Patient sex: M
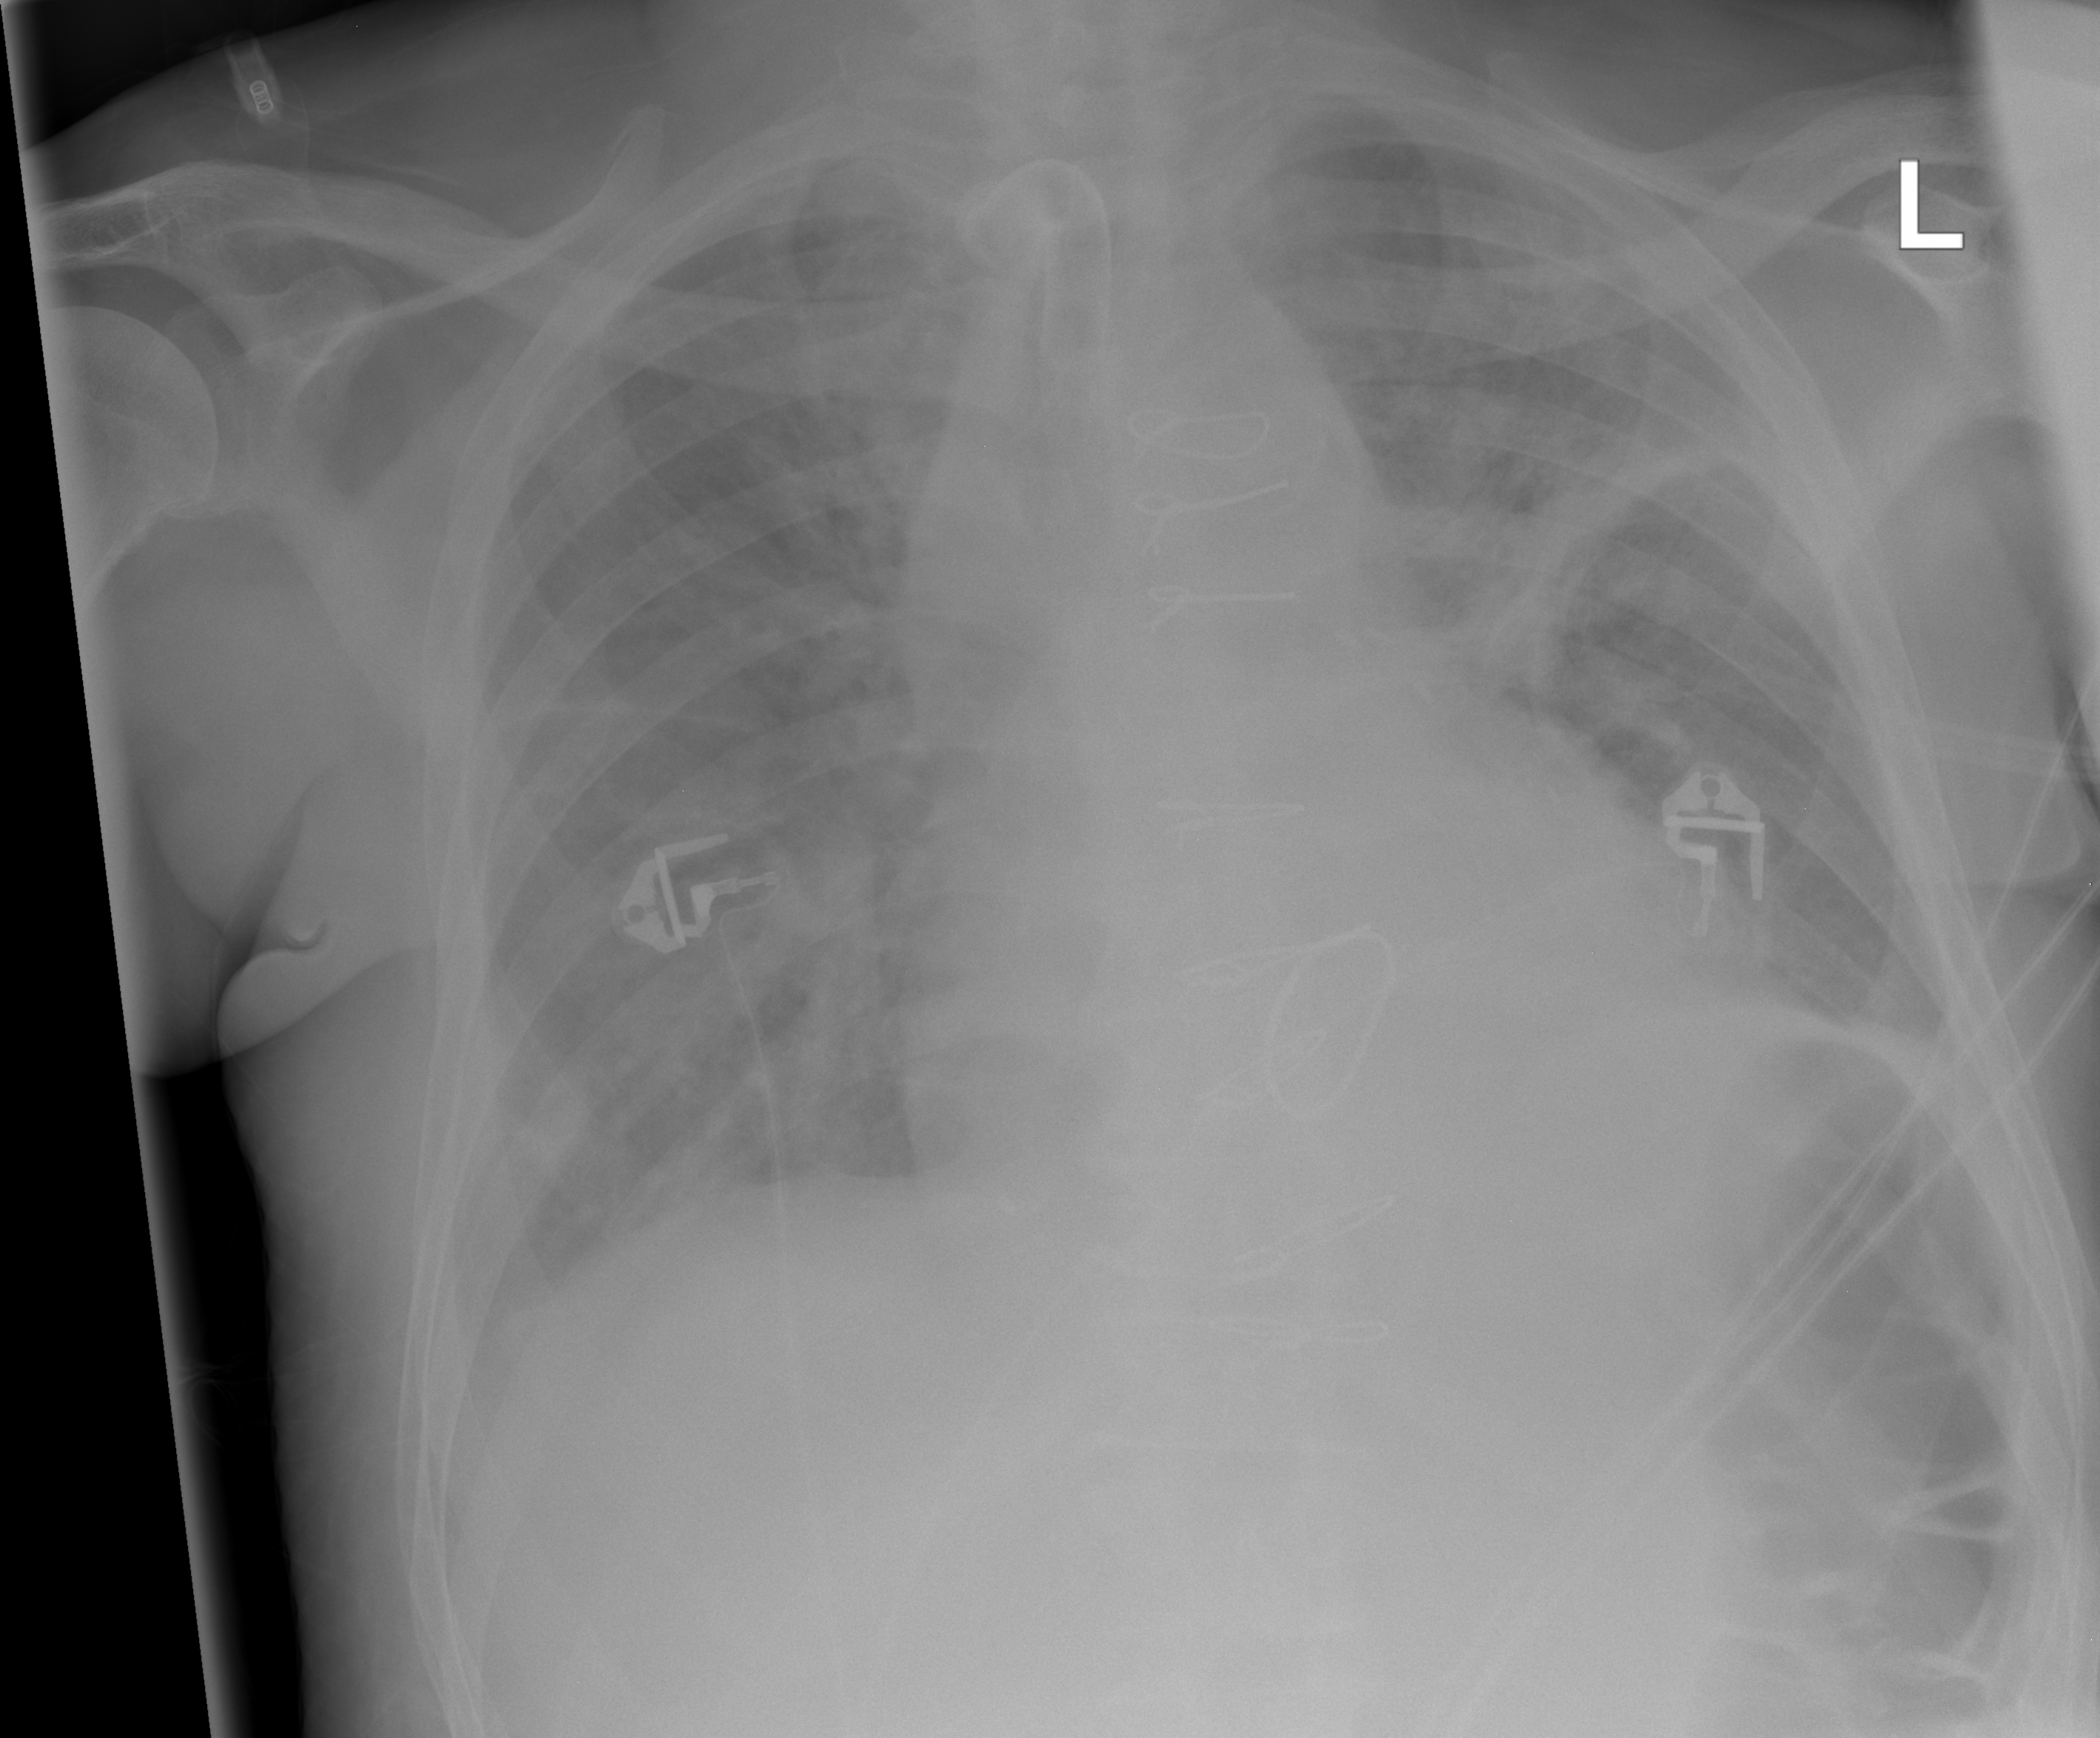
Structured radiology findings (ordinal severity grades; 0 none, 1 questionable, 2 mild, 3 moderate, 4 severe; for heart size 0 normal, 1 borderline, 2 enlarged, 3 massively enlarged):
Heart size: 2
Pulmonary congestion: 2
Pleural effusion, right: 2
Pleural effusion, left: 1
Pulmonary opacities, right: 2
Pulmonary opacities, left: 2
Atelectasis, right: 2
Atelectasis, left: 3